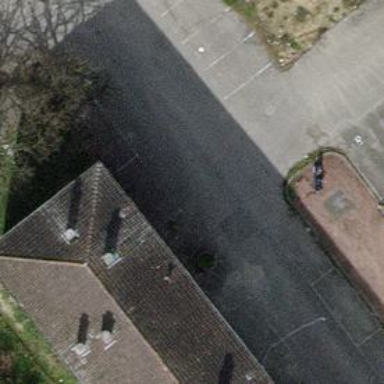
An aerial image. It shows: Driveway for service vehicles.